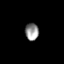
Tissue: prostate
Cell type: T cells
Senescence score: 0.3007
Nuclear area (px): 225
Mean DAPI intensity: 147.28